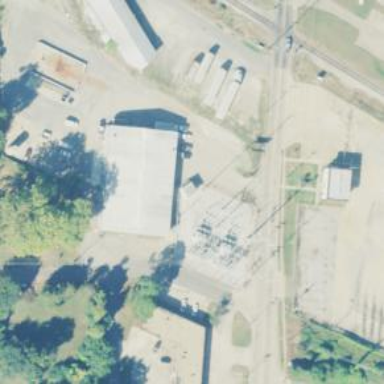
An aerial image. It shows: Power tower that serves as switch.